Question: I have a Hierarchical Table for Categories in this form 'NodeID' 'ParentID' 'NodeName'
Following is the code i am using generate 'ASP.NET MENU ITEMS' and bind it to 'MENU CONTROL'
'''
Private Sub displayMenu()
Using con As New SqlConnection(System.Configuration.ConfigurationManager.ConnectionStrings("HagglerEntLibConStr").ConnectionString)
Using sql As New SqlCommand("Select NodeID,ParentID,NodeName FROM Nodes", con)
con.Open()
Dim r As SqlDataReader = sql.ExecuteReader 'stored procedure that returns the above SqlDataReader
Dim tempMaster As New MenuItem()
Dim bagMaster(700) As MenuItem
Dim j As Integer = 0
Do While r.Read()
tempMaster.Value = r("NodeID").ToString()
tempMaster.ToolTip = r("ParentID").ToString()
tempMaster.Text = r("NodeName").ToString()
tempMaster.NavigateUrl = ""
bagMaster(j) = tempMaster
j += 1
tempMaster = New MenuItem()
Loop
r.Close()
Menu1.Items.Clear()
For i As Integer = 0 To j - 1
If i = 0 Then
Menu1.Items.Add(bagMaster(i))
Else
For x As Integer = 0 To j - 1
If bagMaster(i).ToolTip = bagMaster(x).Value Then
Dim c As MenuItem = bagMaster(x)
'you can change the tool tip here if you want
c.ChildItems.Add(bagMaster(i))
End If
Next x
End If
Next i
'Menu1.Items.RemoveAt(0)
End Using
End Using
End Sub
Protected Sub Page_Load(ByVal sender As Object, ByVal e As System.EventArgs) Handles Me.Load
displayMenu()
End Sub
'''
Everything works fine ...but the main disadvantage with this approach is that the 'Menu CONTROL' creates 'HTML TABLES'...i have around 1000 rows in the table..this creates a multi level menu ...which adds a lot of 'HTML Tables' in the page and increases the page load time drastically...how do i tackle this issue?? This is the way the menu populates.

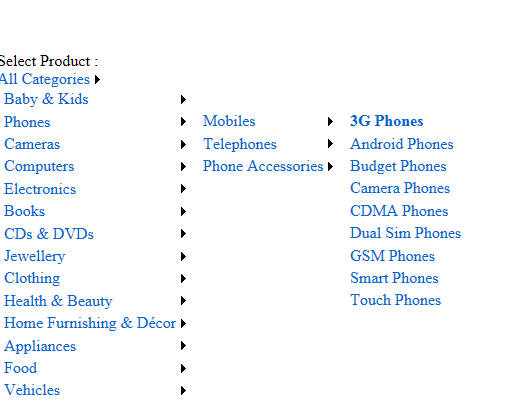
Answer: Have you tried with the <URL> property?
Values:
- Default. (This is the default value). The rendering mode depends on the <URL> control property, if this setting is set to , the default rendering is a 'table', if this value is , the default rendering mode is a list 'ul'. You can change this setting globally in the web.config file:'''
<system.web>
<pages controlRenderingCompatibilityVersion="4.0"/>
</system.web>
'''
- Table. Renders as a table- List. Renders as a list
## Update 1
Since you are using the .Net Framework 3.5, probably the best way to accomplish this is to use <URL>
Basically the adapters work on a specific control, and in the adapter you can update the rendering of the target control, in this case the 'Menu' control
I have not created a control adapter, so I cannot give you further information other than pointing you in the right direction, googling I found this article which seems promising:
<URL>